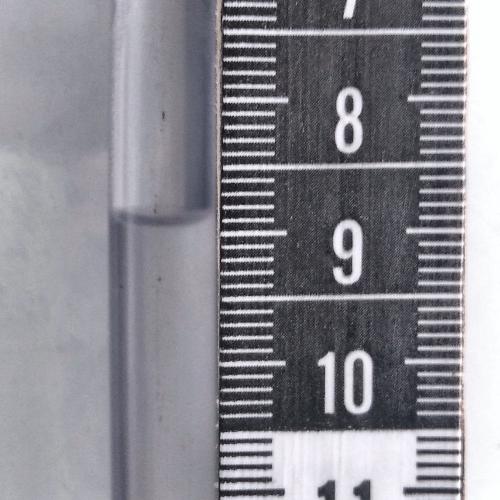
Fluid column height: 8.9 cm